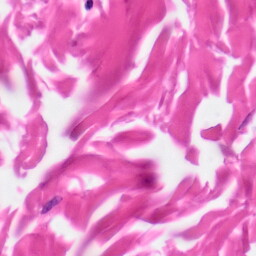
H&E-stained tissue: Skin